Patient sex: M
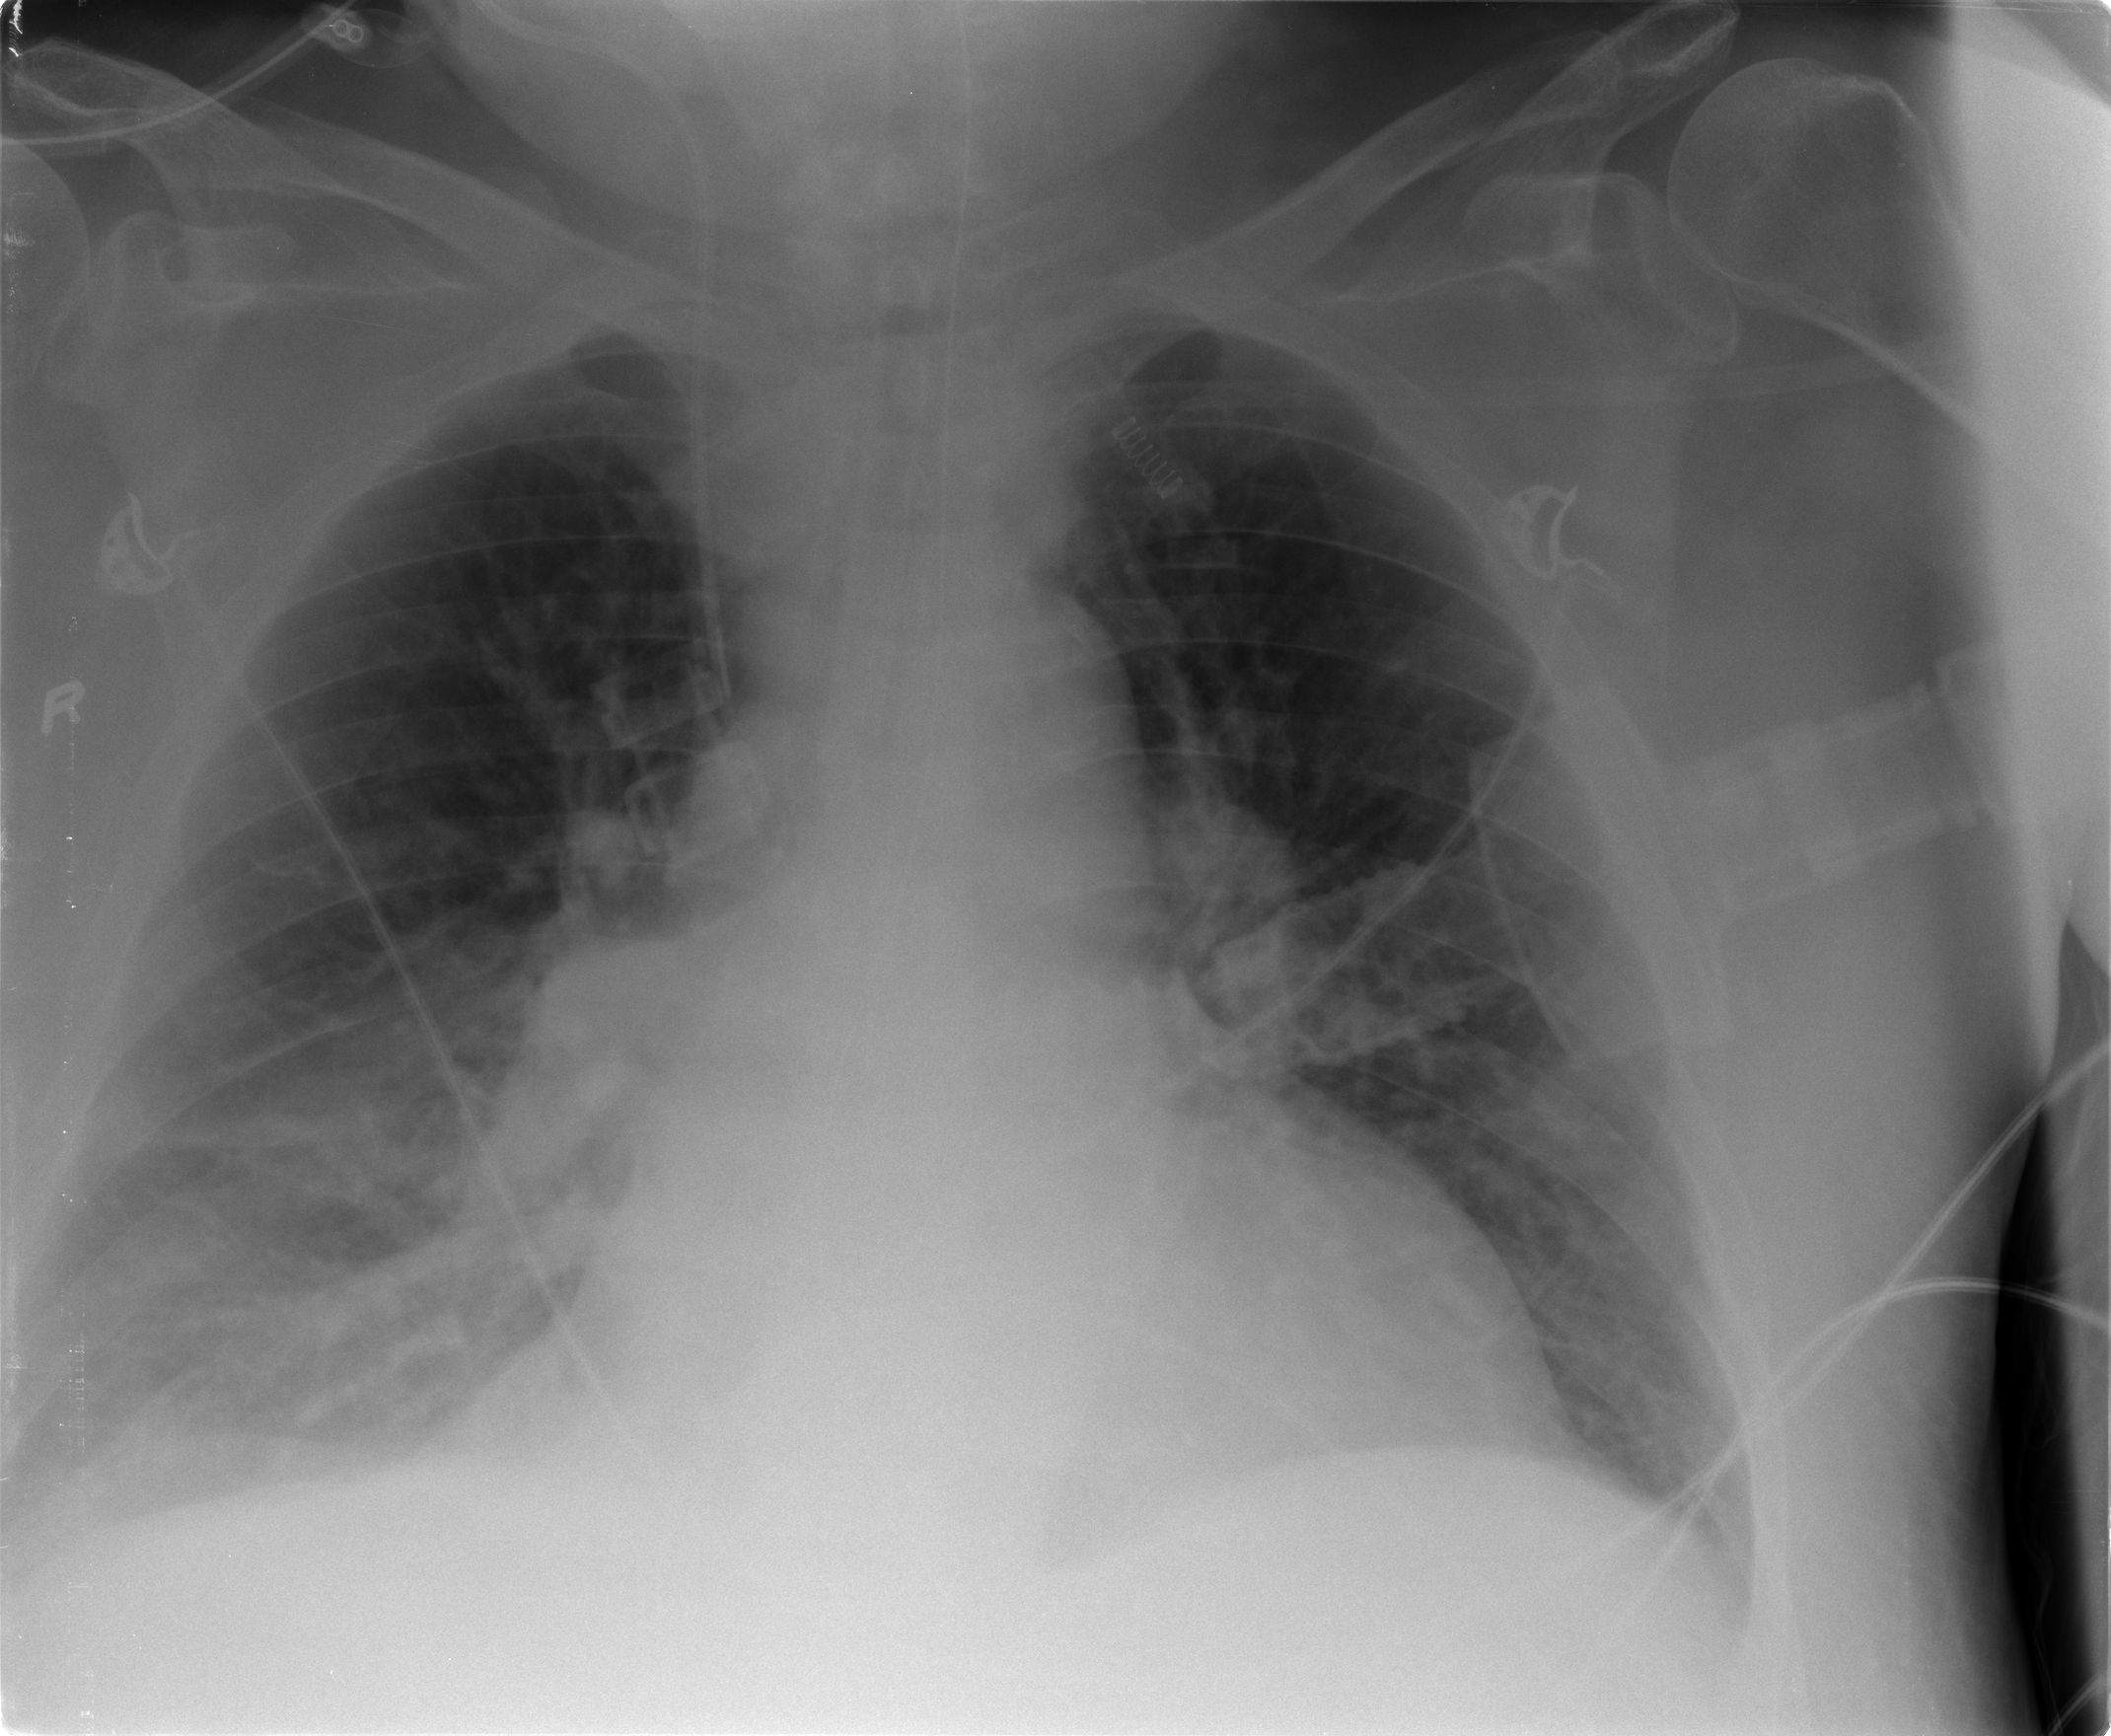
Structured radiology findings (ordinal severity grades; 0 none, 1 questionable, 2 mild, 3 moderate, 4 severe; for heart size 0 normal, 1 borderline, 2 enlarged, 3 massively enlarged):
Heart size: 2
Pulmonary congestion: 2
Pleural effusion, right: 2
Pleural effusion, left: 0
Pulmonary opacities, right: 2
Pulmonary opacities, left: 0
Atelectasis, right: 2
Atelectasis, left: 2